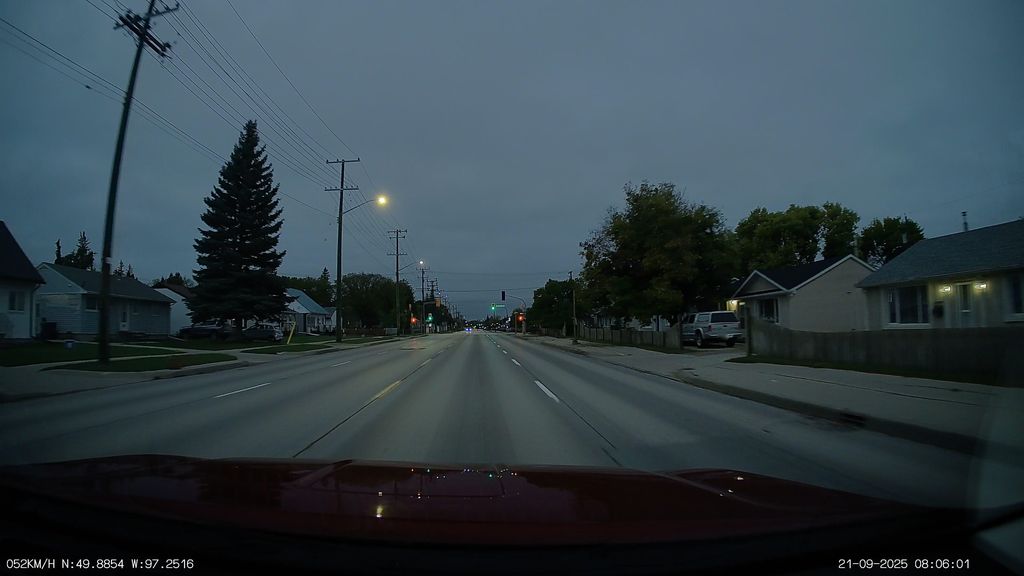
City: winnipeg